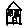
Label: house